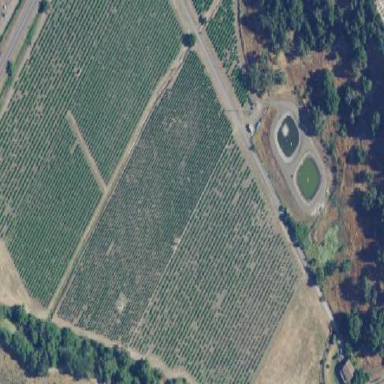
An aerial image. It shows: Vineyard growing grapes.